Question: I am trying to make an algorithm that will fill a contour in linear complexity. I know such an algorithm exists. I've read somewhere that it has to do with the number of crossings, but there is a special case that I haven't had great luck in solving yet.
So far I have tried using the following algorithm. Note that I can't access previous elements (to the left) because they will/may be overwritten:
'''
for (int y = blob->miny; y < blob->maxy; ++y)
{
int NumberOfBorderCrossings = 0;
unsigned int NextElem = 0;
unsigned int NextNextElem = 0;
for (int x = blob->minx-1; x < blob->maxx-1; ++x)
{
NextElem = CV_IMAGE_ELEM(labelimg,unsigned int,y,x+1);
NextNextElem = CV_IMAGE_ELEM(labelimg,unsigned int,y,x+2);
if (CV_IMAGE_ELEM(labelimg,unsigned int,y,x) != label)
{
if (NextElem == label && NextNextElem != label)
++NumberOfBorderCrossings;
else
if (NumberOfBorderCrossings%2)
CV_IMAGE_ELEM(labelimg,unsigned int,y,x) = label;
}
}
}
'''
The result I get is the following. The input is to the right (all non-black pixels must be copied), and the erroneous output is to the left. Note again that I only have the contour of the image to the right (not rendered).

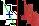
Answer: It appears that you're looking for a general <URL> for a possible alternative.